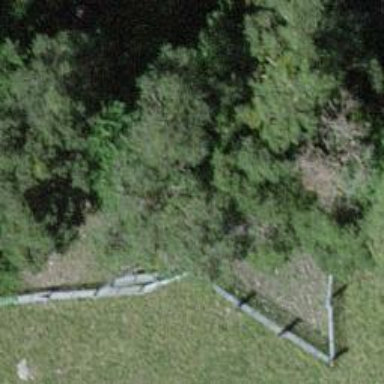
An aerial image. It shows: Gate.